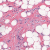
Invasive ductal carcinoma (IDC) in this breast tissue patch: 0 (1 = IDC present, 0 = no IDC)